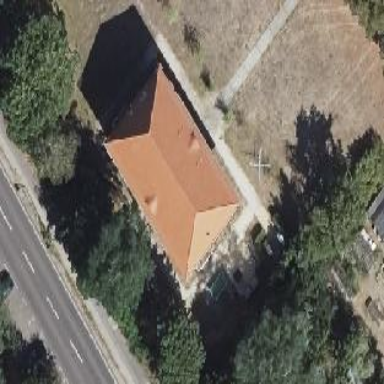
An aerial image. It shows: Dormitory building with hipped roof.